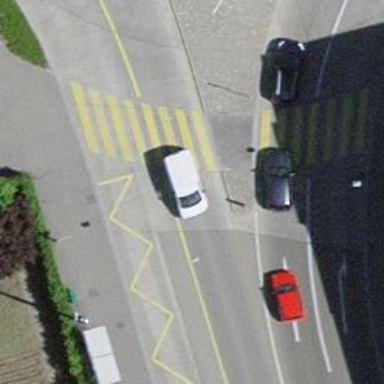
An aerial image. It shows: Traffic calming island.